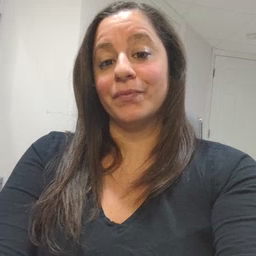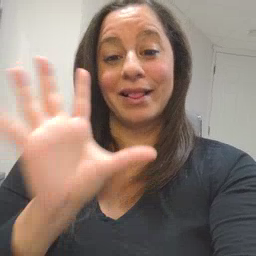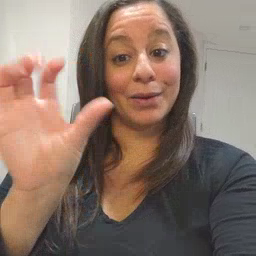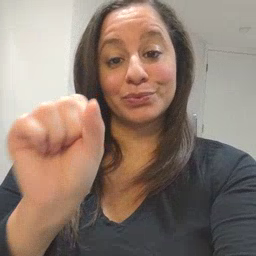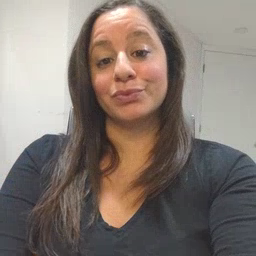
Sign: loud